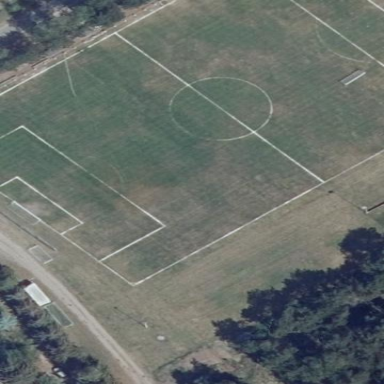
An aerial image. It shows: Soccer pitch for leisure land activities.